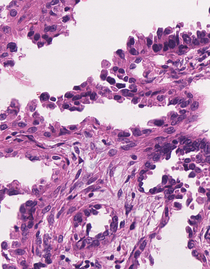
Tumor epithelial tissue: yes
Tumor-associated stroma tissue: yes
Normal tissue: no